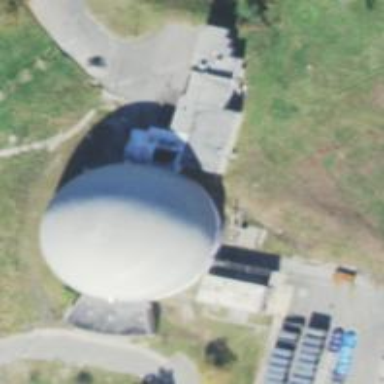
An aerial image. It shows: Industrial building with nuclear power generator.